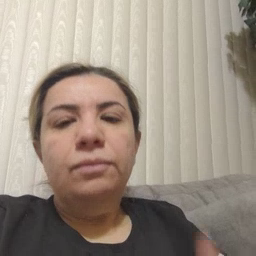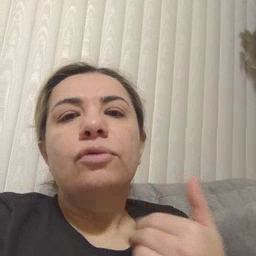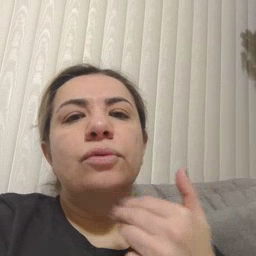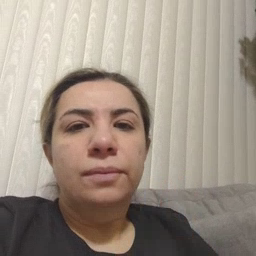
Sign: cute